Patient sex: F
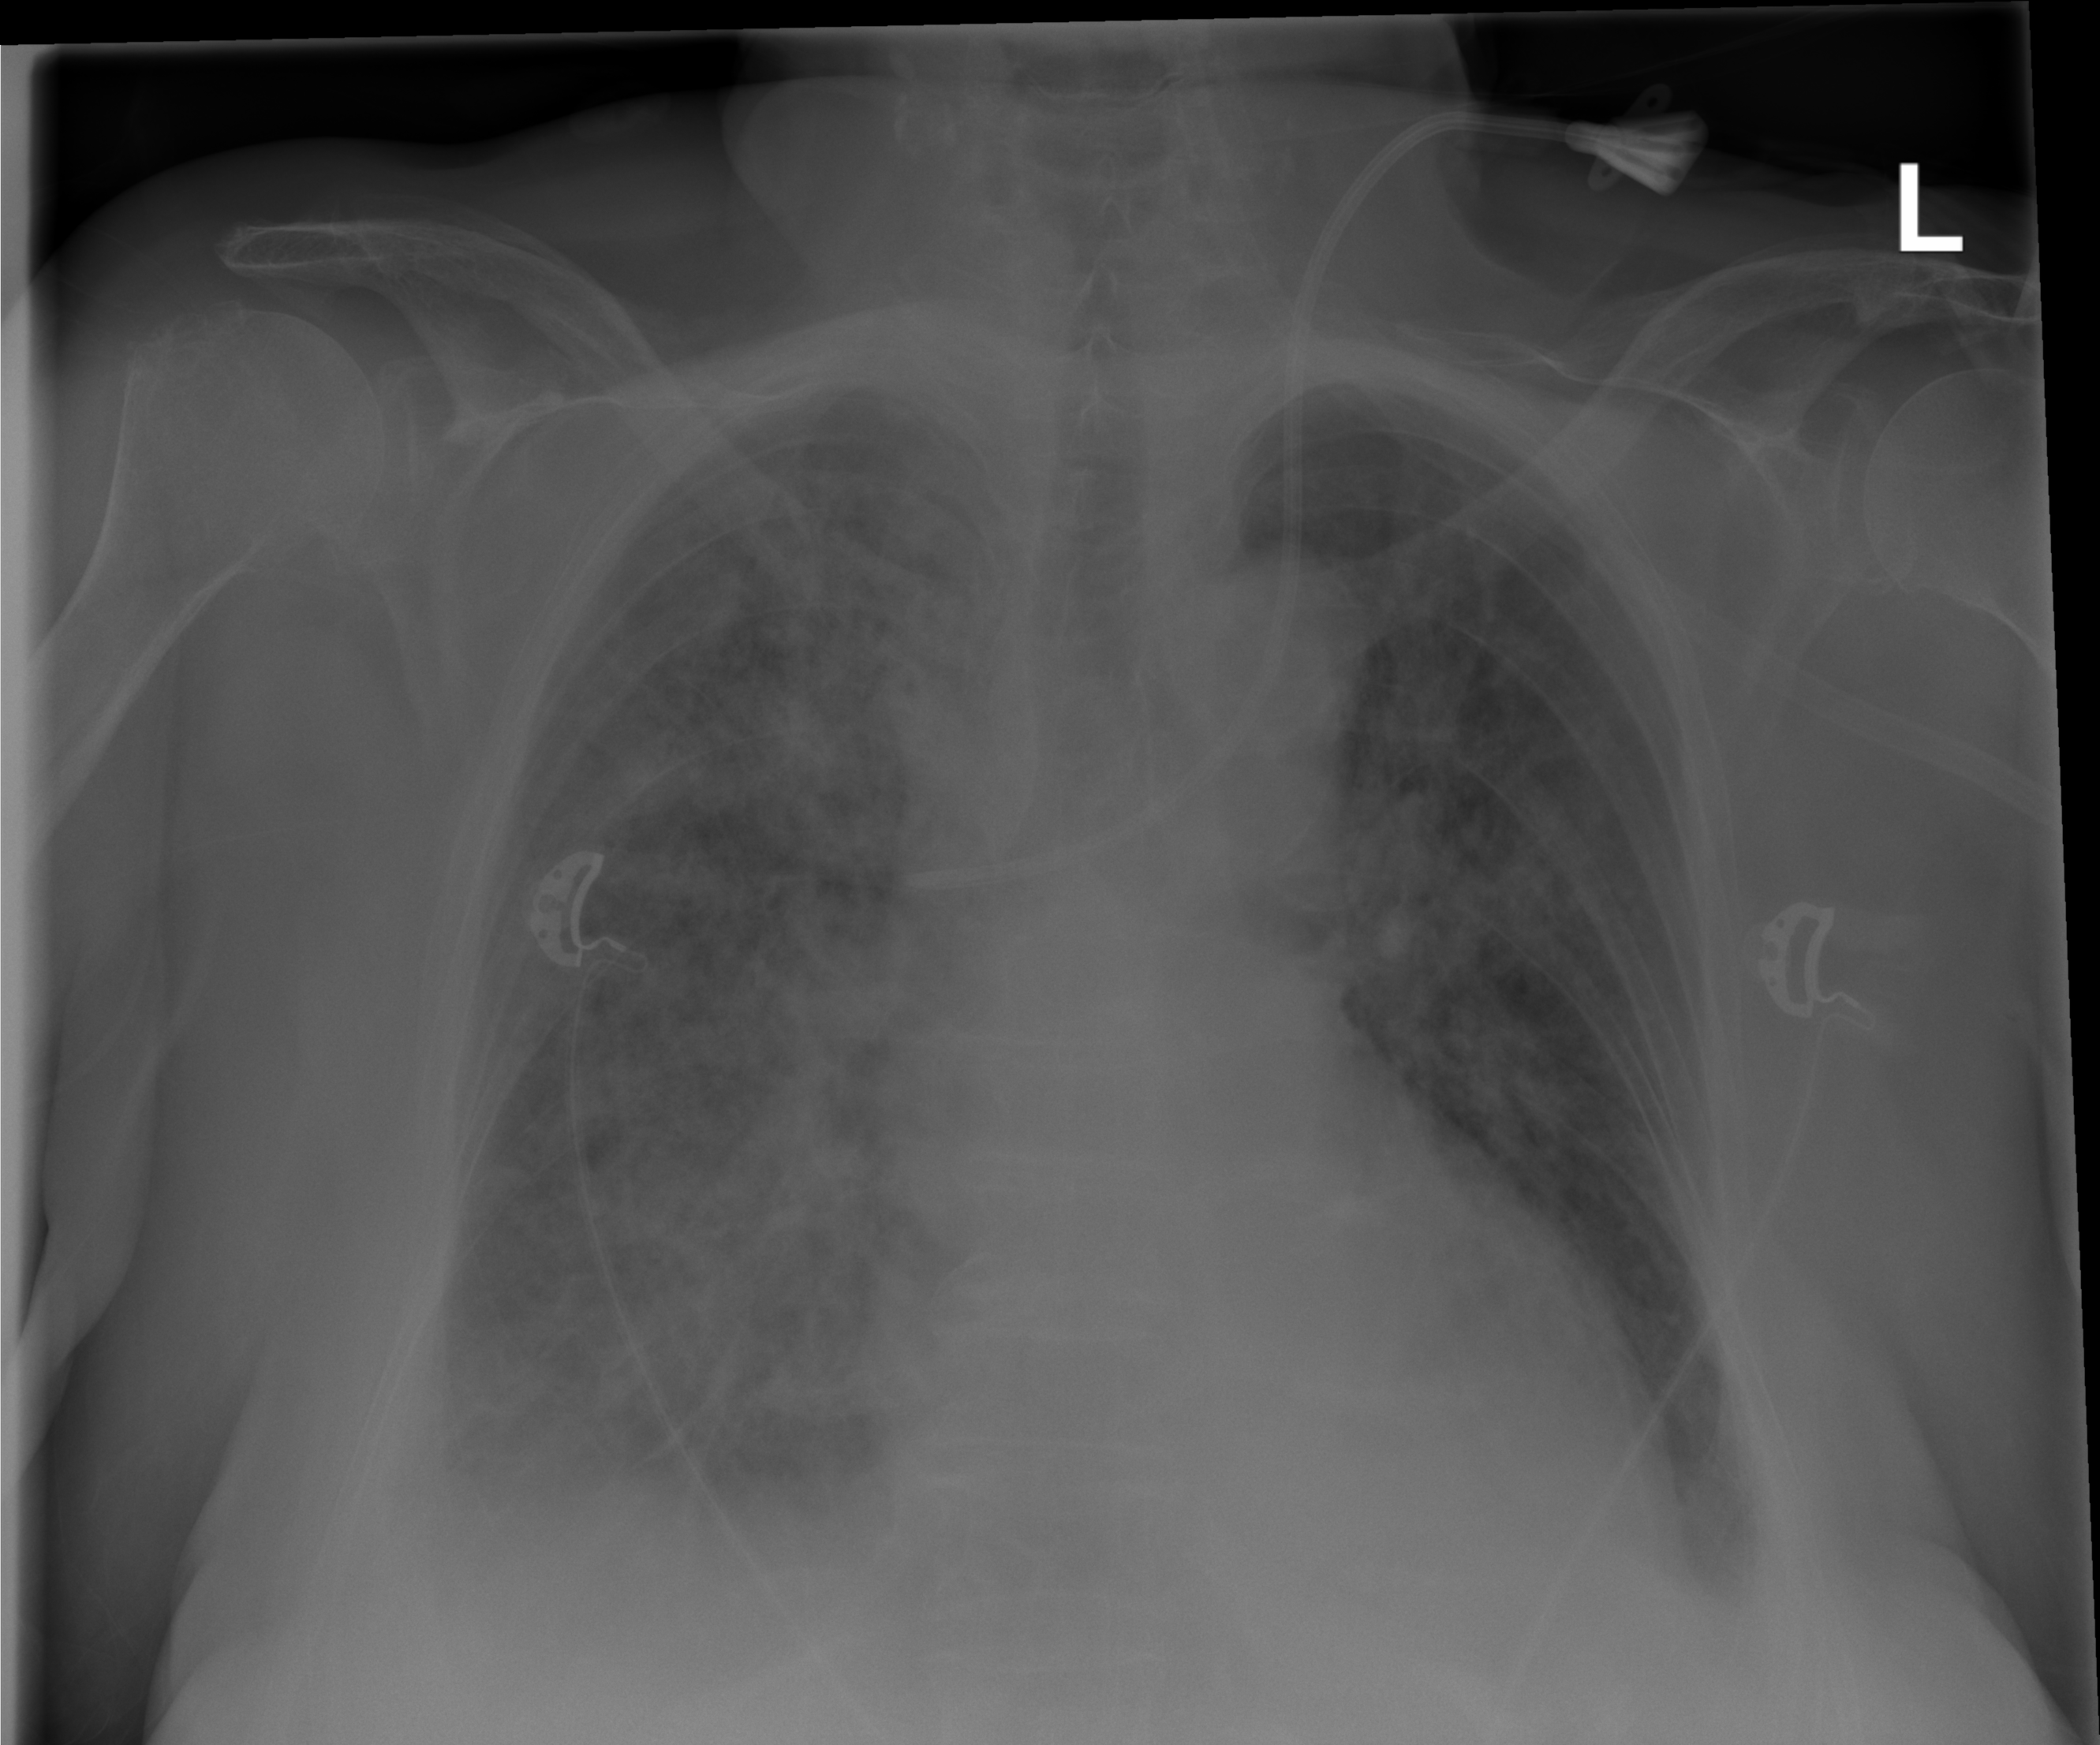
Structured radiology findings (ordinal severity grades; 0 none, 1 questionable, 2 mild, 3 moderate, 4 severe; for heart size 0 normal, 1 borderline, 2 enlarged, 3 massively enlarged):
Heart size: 0
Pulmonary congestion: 3
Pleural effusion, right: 0
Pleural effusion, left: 0
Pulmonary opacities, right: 3
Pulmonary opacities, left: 2
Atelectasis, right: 2
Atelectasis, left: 0